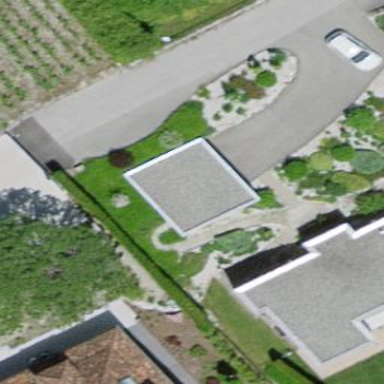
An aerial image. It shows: Garage.